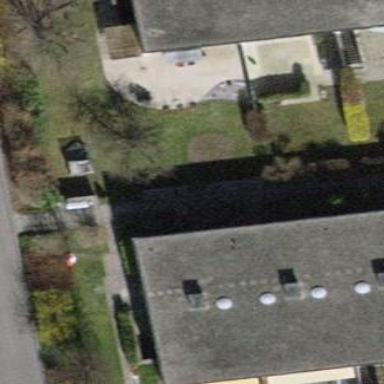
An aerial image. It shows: Building with flat roof.